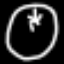
Label: clock